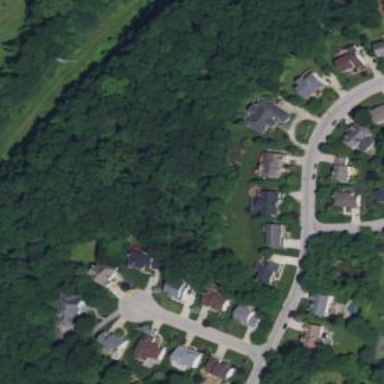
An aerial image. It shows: Neighborhood.